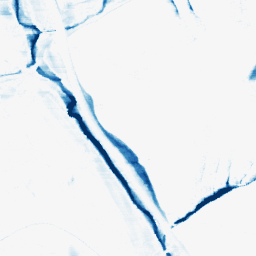
Category: morphological
Decomposition family: morphological_rect
Decomposition parameters: operation: closing
width: 20
height: 3
Upsampling method: regularized
Upsampling parameters: scale: 2
lambda_reg: 0.01
Upsampling scale: 2